Question: I want to create custom callouts on my map. I've tried this right now -
'''
-(void)mapView:(MKMapView *)mapView didSelectAnnotationView:(MKAnnotationView *)view{
NSLog(@"ANNNOTATION VIEW : %@", view);
NSLog(@"VIEW ANNOTATION: %@", view.annotation);
MyMapAnnotationViewController* mapAnnotationViewController = [[MyMapAnnotationViewController alloc]initWithNibName:@"MapAnnotationView" bundle:nil];
MyLocation* location = (MyLocation*)view.annotation;
[mapAnnotationViewController setTitle: [location title]];
[mapAnnotationViewController setRating:3.0];
[view addSubview:mapAnnotationViewController.view];
}
-(void)viewWillAppear:(BOOL)animated{
[_mapView setRegion: _viewRegion];
for (id<MKAnnotation> annotation in _mapView.annotations) {
[_mapView removeAnnotation:annotation];
}
for(NSDictionary* result in _resultsToPlot){
NSString* address = someAddr;
NSString* restaurantTitle = someTitle;
NSString* description = someDescription;
NSString* lonLat = someLonLat;
NSArray *list = [lonLat componentsSeparatedByString:@";"];
CLLocationCoordinate2D coordinate;
coordinate.longitude = [[list objectAtIndex: 1] doubleValue];
coordinate.latitude = [[list objectAtIndex: 0] doubleValue];
MyLocation *annotation = [[MyLocation alloc] initWithName:restaurantTitle address:address coordinate:coordinate] ;
[_mapView addAnnotation:annotation];
}
'''
MyLocation is a subclass of MKAnnotation.
However, this is what things look like now when I click -

So when I click on one pin, my custom view shows AND the annotation shows. I just want the custom view to show. Further, when I click on another pin, the previous custom views are still there.
How do I get it so that the annotation becomes my custom view?
OK - so I did the below and added this-
'''
- (MKAnnotationView *)mapView:(MKMapView *)mapView viewForAnnotation:(MKAnnotationView*)annotation{
annotation.canShowCallout = NO;
return annotation;
}
'''
I am now getting this error-
'''
NSInvalidArgumentException', reason: '-[MyLocation setCanShowCallout:]: unrecognized selector sent to instance 0xcb683e0'
'''
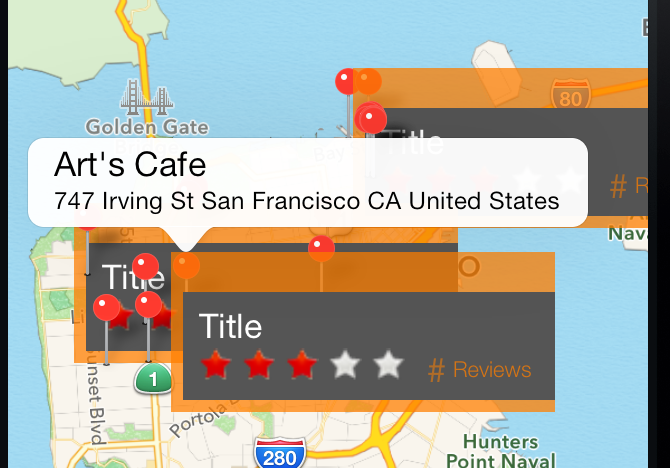
Answer: To disable the built-in callout from displaying, set 'canShowCallout' to 'NO' on the 'MKPinAnnotationView'/'MKAnnotationView' in the 'viewForAnnotation' delegate method.
The next issue is that currently the code is always creating a custom callout view and adding it to the selected annotation's view. This is why you get multiple callouts displaying at the same time (the ones on the previously selected annotations are not getting removed).
One solution is to instead of creating a new one every time an annotation is selected. Then, just add/remove the callout view when an annotation is selected or de-selected.
Declare this single instance as a strong property in the view controller that contains the map view:
'''
@property (nonatomic, strong) MyMapAnnotationViewController* mapAnnotationViewController;
'''
Create the callout instance in 'viewDidLoad' (or 'viewWillAppear' if that works for you) but don't add it as a subview anywhere at this point -- just create it:
'''
self.mapAnnotationViewController = [[MyMapAnnotationViewController alloc...
'''
In 'didSelectAnnotationView', instead of creating a new callout view instance, tell the existing instance to remove itself from its current superview (if any) and then add it to the new annotation's view:
'''
-(void)mapView:(MKMapView *)mapView didSelectAnnotationView:(MKAnnotationView *)view {
NSLog(@"ANNNOTATION VIEW : %@", view);
NSLog(@"VIEW ANNOTATION: %@", view.annotation);
[self.mapAnnotationViewController.view removeFromSuperview];
MyLocation* location = (MyLocation*)view.annotation;
[self.mapAnnotationViewController setTitle: [location title]];
[self.mapAnnotationViewController setRating:3.0];
//Since we are re-using the callout view,
//may need to do additional "cleanup" so that the callout
//shows the new annotation's data.
[view addSubview:self.mapAnnotationViewController.view];
}
'''
Finally, you'll need to handle the case where the user de-selects an annotation by tapping on the map (instead of another annotation) and just remove the callout view:
'''
-(void)mapView:(MKMapView *)mapView didDeselectAnnotationView:(MKAnnotationView *)view
{
[self.mapAnnotationViewController.view removeFromSuperview];
}
'''
The 'viewForAnnotation' delegate method should look like this:
'''
-(MKAnnotationView *)mapView:(MKMapView *)mapView viewForAnnotation:(id<MKAnnotation>)annotation
{
if (! [annotation isKindOfClass:[MyLocation class]])
{
//tell map view to show default view for annotations other than ours
//(like the user location blue dot)
return nil;
}
MKPinAnnotationView *pav = (MKPinAnnotationView *)[mapView dequeueReusableAnnotationViewWithIdentifier:@"pin"];
if (pav == nil)
{
pav = [[MKPinAnnotationView alloc] initWithAnnotation:annotation reuseIdentifier:@"pin"];
pav.canShowCallout = NO;
}
else
{
pav.annotation = annotation;
}
return pav;
}
'''